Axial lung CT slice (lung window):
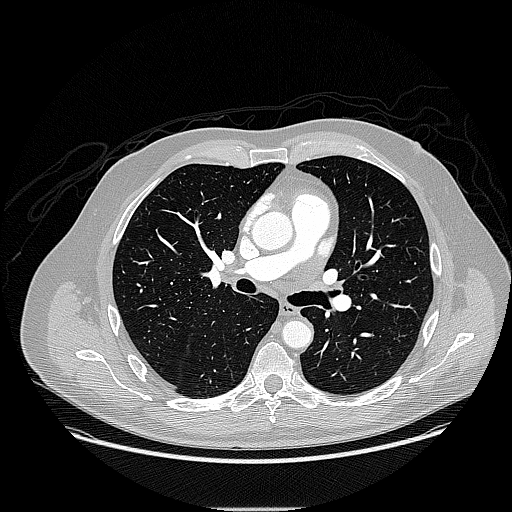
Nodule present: no